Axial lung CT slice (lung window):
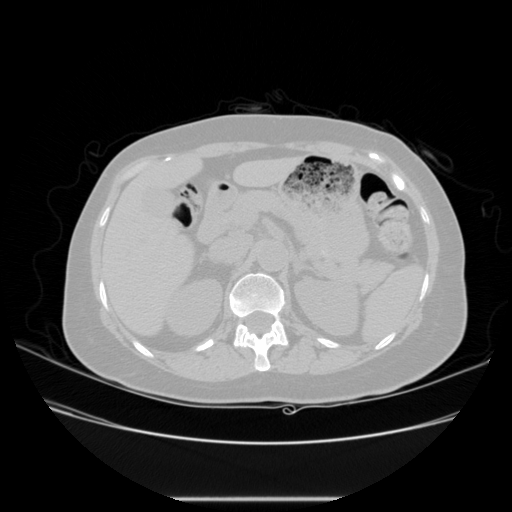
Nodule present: no